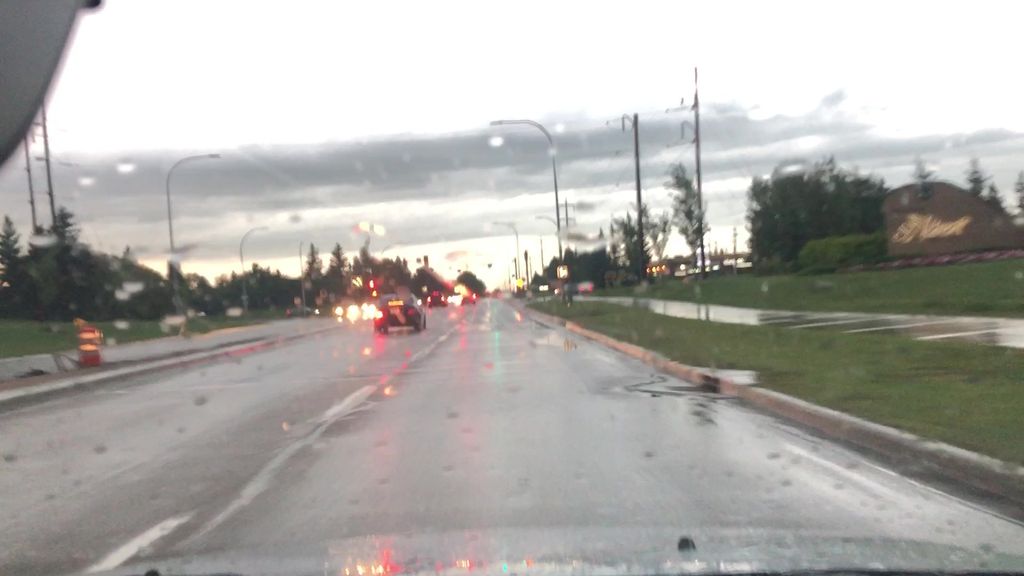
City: edmonton